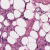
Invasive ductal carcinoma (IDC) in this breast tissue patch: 1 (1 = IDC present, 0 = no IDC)